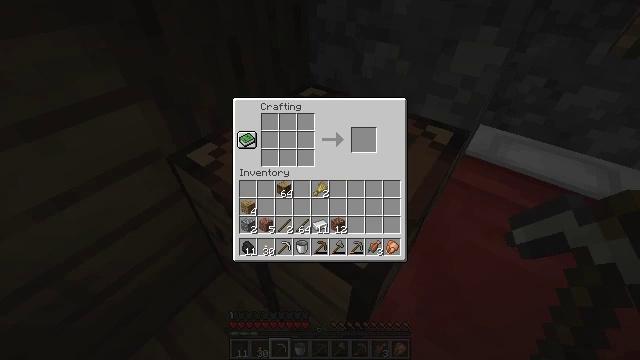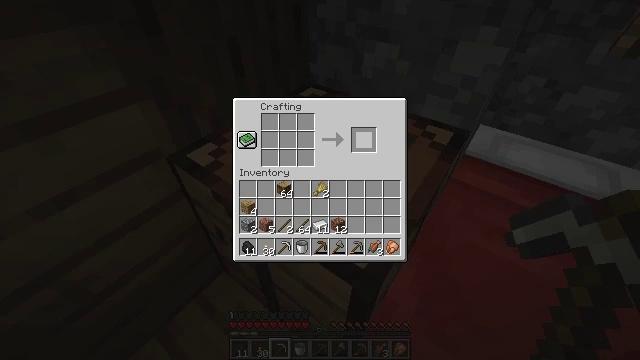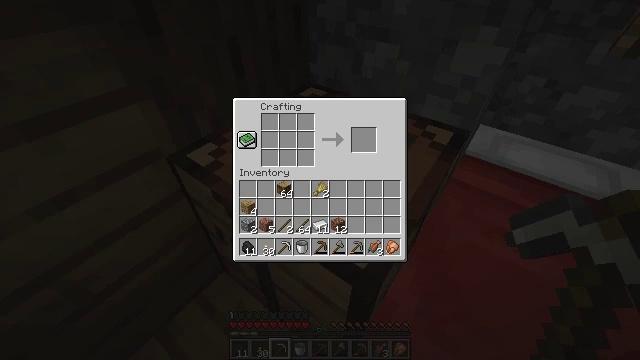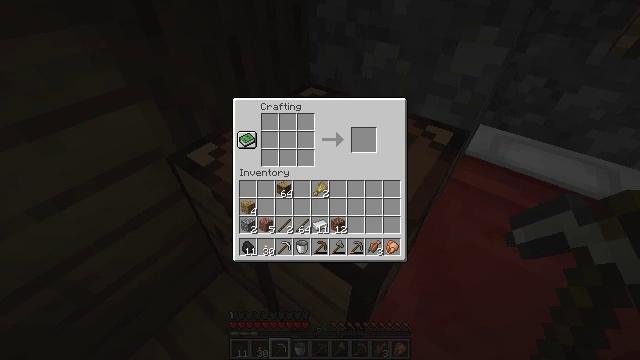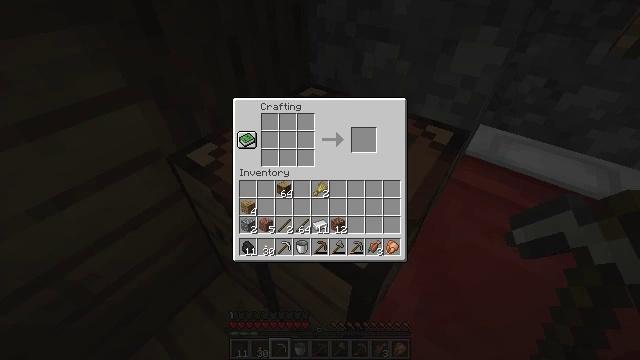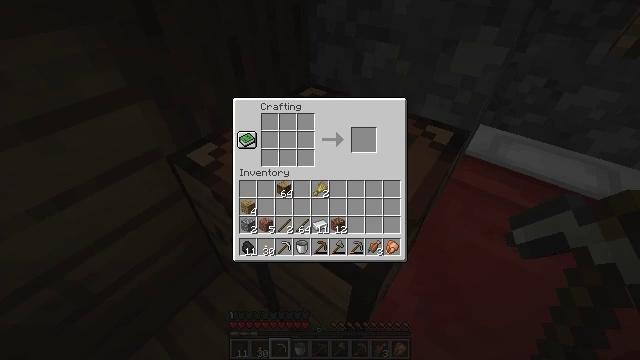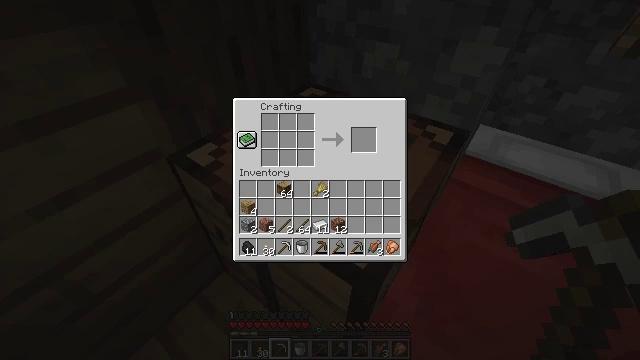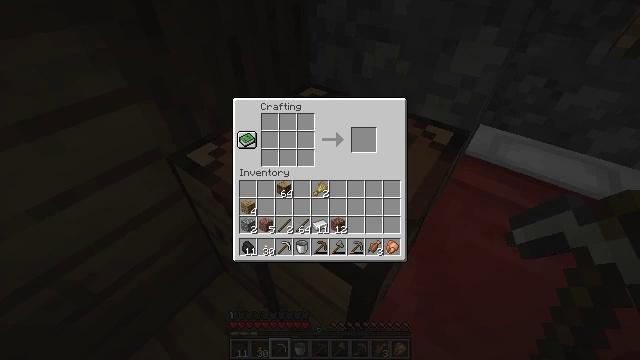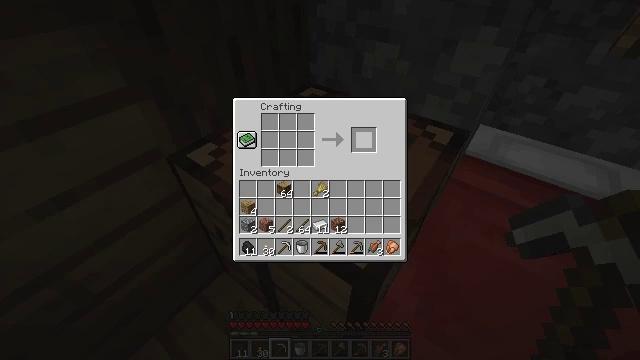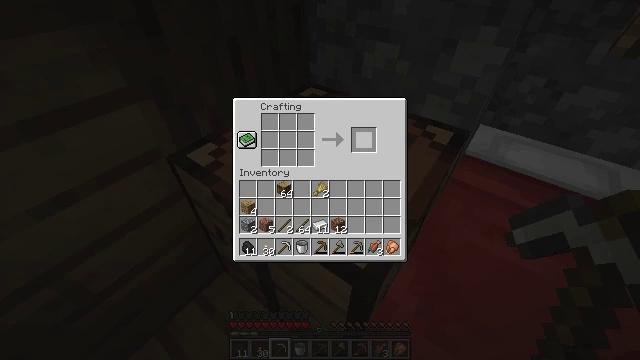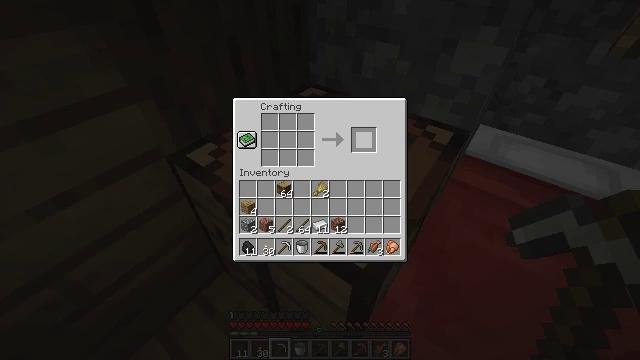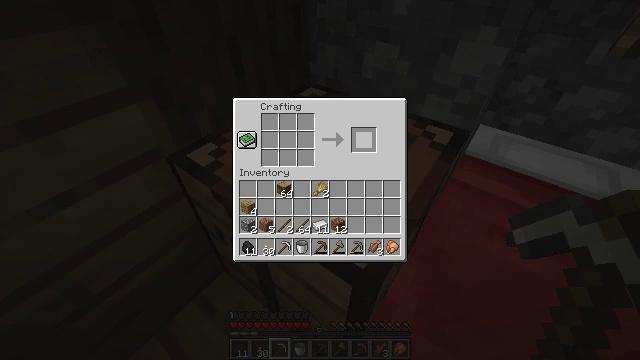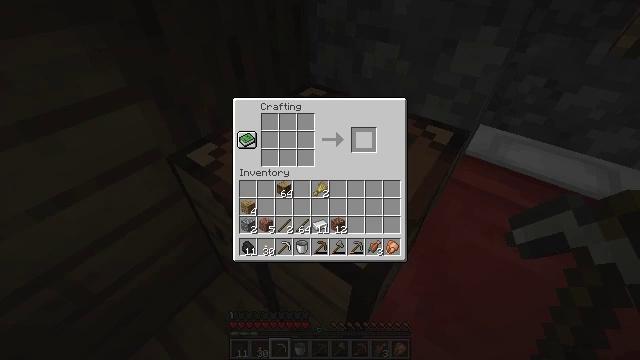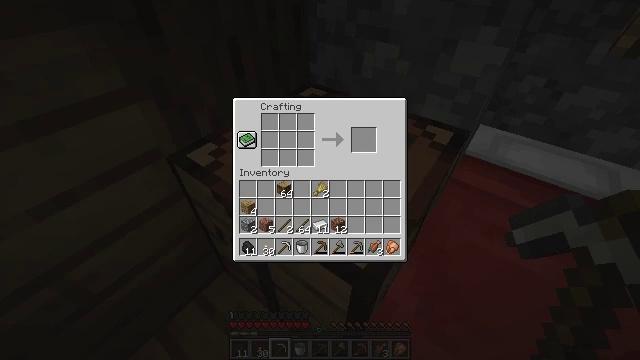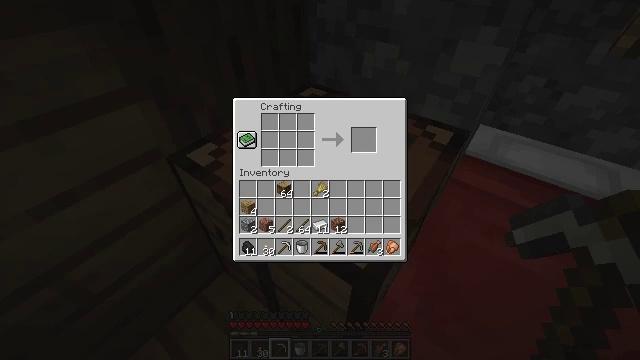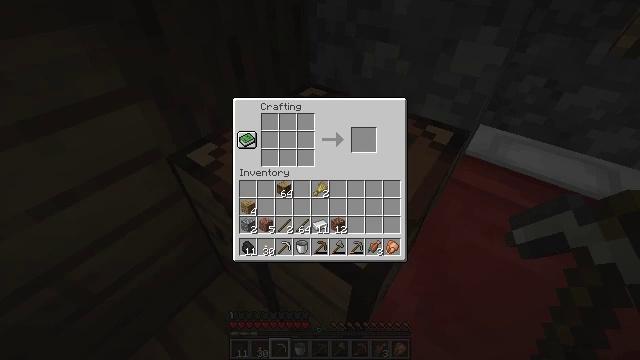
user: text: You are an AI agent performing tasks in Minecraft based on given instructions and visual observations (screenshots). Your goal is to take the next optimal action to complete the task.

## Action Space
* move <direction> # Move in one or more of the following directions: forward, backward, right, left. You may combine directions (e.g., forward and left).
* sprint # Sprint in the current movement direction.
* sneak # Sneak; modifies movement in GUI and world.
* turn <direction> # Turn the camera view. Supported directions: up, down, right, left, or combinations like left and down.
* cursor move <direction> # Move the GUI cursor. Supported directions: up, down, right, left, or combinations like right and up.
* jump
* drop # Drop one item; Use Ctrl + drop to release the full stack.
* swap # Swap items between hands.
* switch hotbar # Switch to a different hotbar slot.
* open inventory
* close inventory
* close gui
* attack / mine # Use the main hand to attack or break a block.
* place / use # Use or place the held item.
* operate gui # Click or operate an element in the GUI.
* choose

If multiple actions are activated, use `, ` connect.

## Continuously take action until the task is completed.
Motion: motion action
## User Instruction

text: Put iron ingots in the crafting grid to craft an iron chestplate.
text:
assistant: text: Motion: cursor move right and up
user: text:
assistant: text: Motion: cursor move up
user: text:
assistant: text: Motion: no_op
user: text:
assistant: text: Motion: no_op
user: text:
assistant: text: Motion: no_op
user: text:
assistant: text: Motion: no_op
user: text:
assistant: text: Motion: no_op
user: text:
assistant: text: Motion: cursor move down
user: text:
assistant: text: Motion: no_op
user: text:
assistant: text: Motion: no_op
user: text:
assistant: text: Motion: no_op
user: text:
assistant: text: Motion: no_op
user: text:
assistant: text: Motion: no_op
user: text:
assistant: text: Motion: no_op
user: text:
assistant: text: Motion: no_op
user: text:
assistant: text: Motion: no_op
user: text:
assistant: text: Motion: cursor move left
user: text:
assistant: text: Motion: no_op
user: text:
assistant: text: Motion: cursor move left
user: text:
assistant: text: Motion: cursor move left
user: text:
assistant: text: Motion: cursor move left
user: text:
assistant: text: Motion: cursor move left
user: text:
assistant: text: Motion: cursor move left
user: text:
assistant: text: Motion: no_op
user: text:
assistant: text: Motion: no_op
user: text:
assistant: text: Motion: no_op
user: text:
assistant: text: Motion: no_op
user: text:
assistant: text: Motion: no_op
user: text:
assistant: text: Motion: no_op
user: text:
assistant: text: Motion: operate gui